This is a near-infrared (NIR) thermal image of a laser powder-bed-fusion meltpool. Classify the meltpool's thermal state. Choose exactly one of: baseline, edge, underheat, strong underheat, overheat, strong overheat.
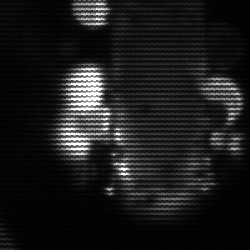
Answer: strong underheat